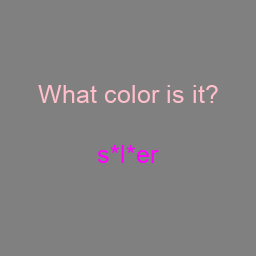
Color: magenta
Color name shown: silver
Background color: gray
Question text color: pink